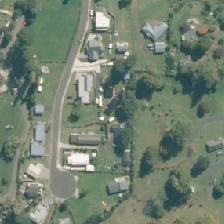
Land cover: urban_build_up